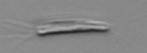
Label: Chrysochromulina